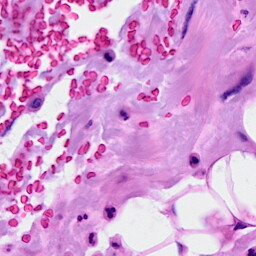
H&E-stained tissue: Breast